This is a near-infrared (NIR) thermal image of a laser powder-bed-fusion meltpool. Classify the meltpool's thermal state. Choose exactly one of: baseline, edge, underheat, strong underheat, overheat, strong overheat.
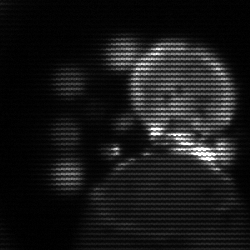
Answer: edge